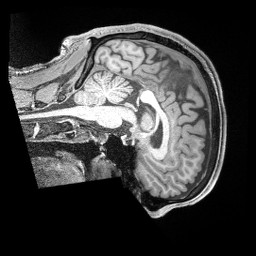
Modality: T1w
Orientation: sagittal
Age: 39
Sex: male
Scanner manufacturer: siemens
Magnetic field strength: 3 T
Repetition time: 2 s
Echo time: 0.00211 s